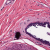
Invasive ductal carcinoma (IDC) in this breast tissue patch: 0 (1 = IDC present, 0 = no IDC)